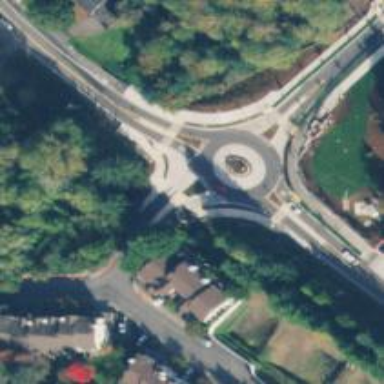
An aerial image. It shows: Roundabout at tertiary road junction.